Question: I have a question about getting a JSlider to point the left instead of right.. BUT, I need it to do so only for one JSlider. <URL> is very similar but the answer to it only helped if you wanted all JSliders to point the wrong way. Here is a photoshopped image of what i want.

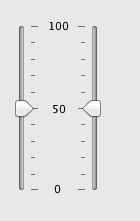
Answer: I found out how to do it. All i needed to do was make a new class.
'''
package Main;
import java.awt.Graphics;
import java.awt.Graphics2D;
import java.awt.geom.AffineTransform;
import javax.swing.JSlider;
public class ReversedJSlider extends JSlider{
private static final long serialVersionUID = 1L;
public ReversedJSlider() {
super();
}
@Override
protected void paintComponent(Graphics g) {
Graphics2D g2d = (Graphics2D) g;
AffineTransform tx = new AffineTransform();
tx.translate(50, 0);
tx.scale(-1, 1);
tx.translate(-50, 0);
g2d.setTransform(tx);
super.paintComponent(g2d);
}
}
'''